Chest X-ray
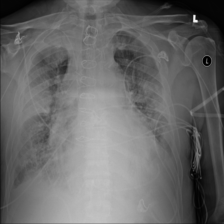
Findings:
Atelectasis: negative
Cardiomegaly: negative
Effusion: negative
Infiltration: negative
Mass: negative
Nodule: negative
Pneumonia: negative
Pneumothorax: negative
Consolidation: negative
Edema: negative
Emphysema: negative
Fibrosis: negative
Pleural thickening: negative
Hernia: negative